A scalogram of one vibration snapshot from a rotating bearing is shown, computed with a continuous wavelet transform. Diagnose the bearing from this image, choosing from: normal, inner_race, outer_race, ball.
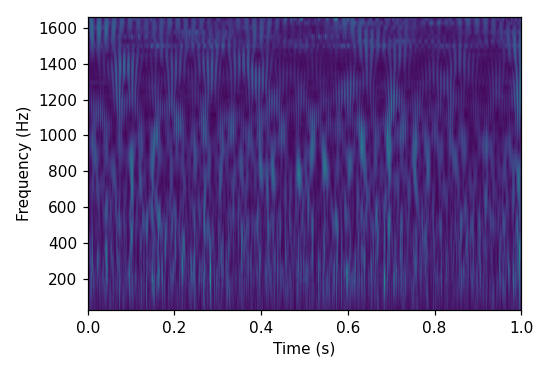
Answer: inner_race